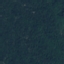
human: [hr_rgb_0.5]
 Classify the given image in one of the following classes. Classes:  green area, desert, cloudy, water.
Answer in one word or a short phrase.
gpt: green area